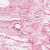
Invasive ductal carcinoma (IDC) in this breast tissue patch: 0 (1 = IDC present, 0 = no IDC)